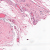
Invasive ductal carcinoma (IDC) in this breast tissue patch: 0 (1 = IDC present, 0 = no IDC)